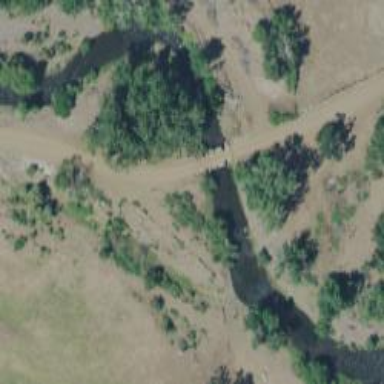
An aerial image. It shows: Service road crossing low water bridge.